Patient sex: M
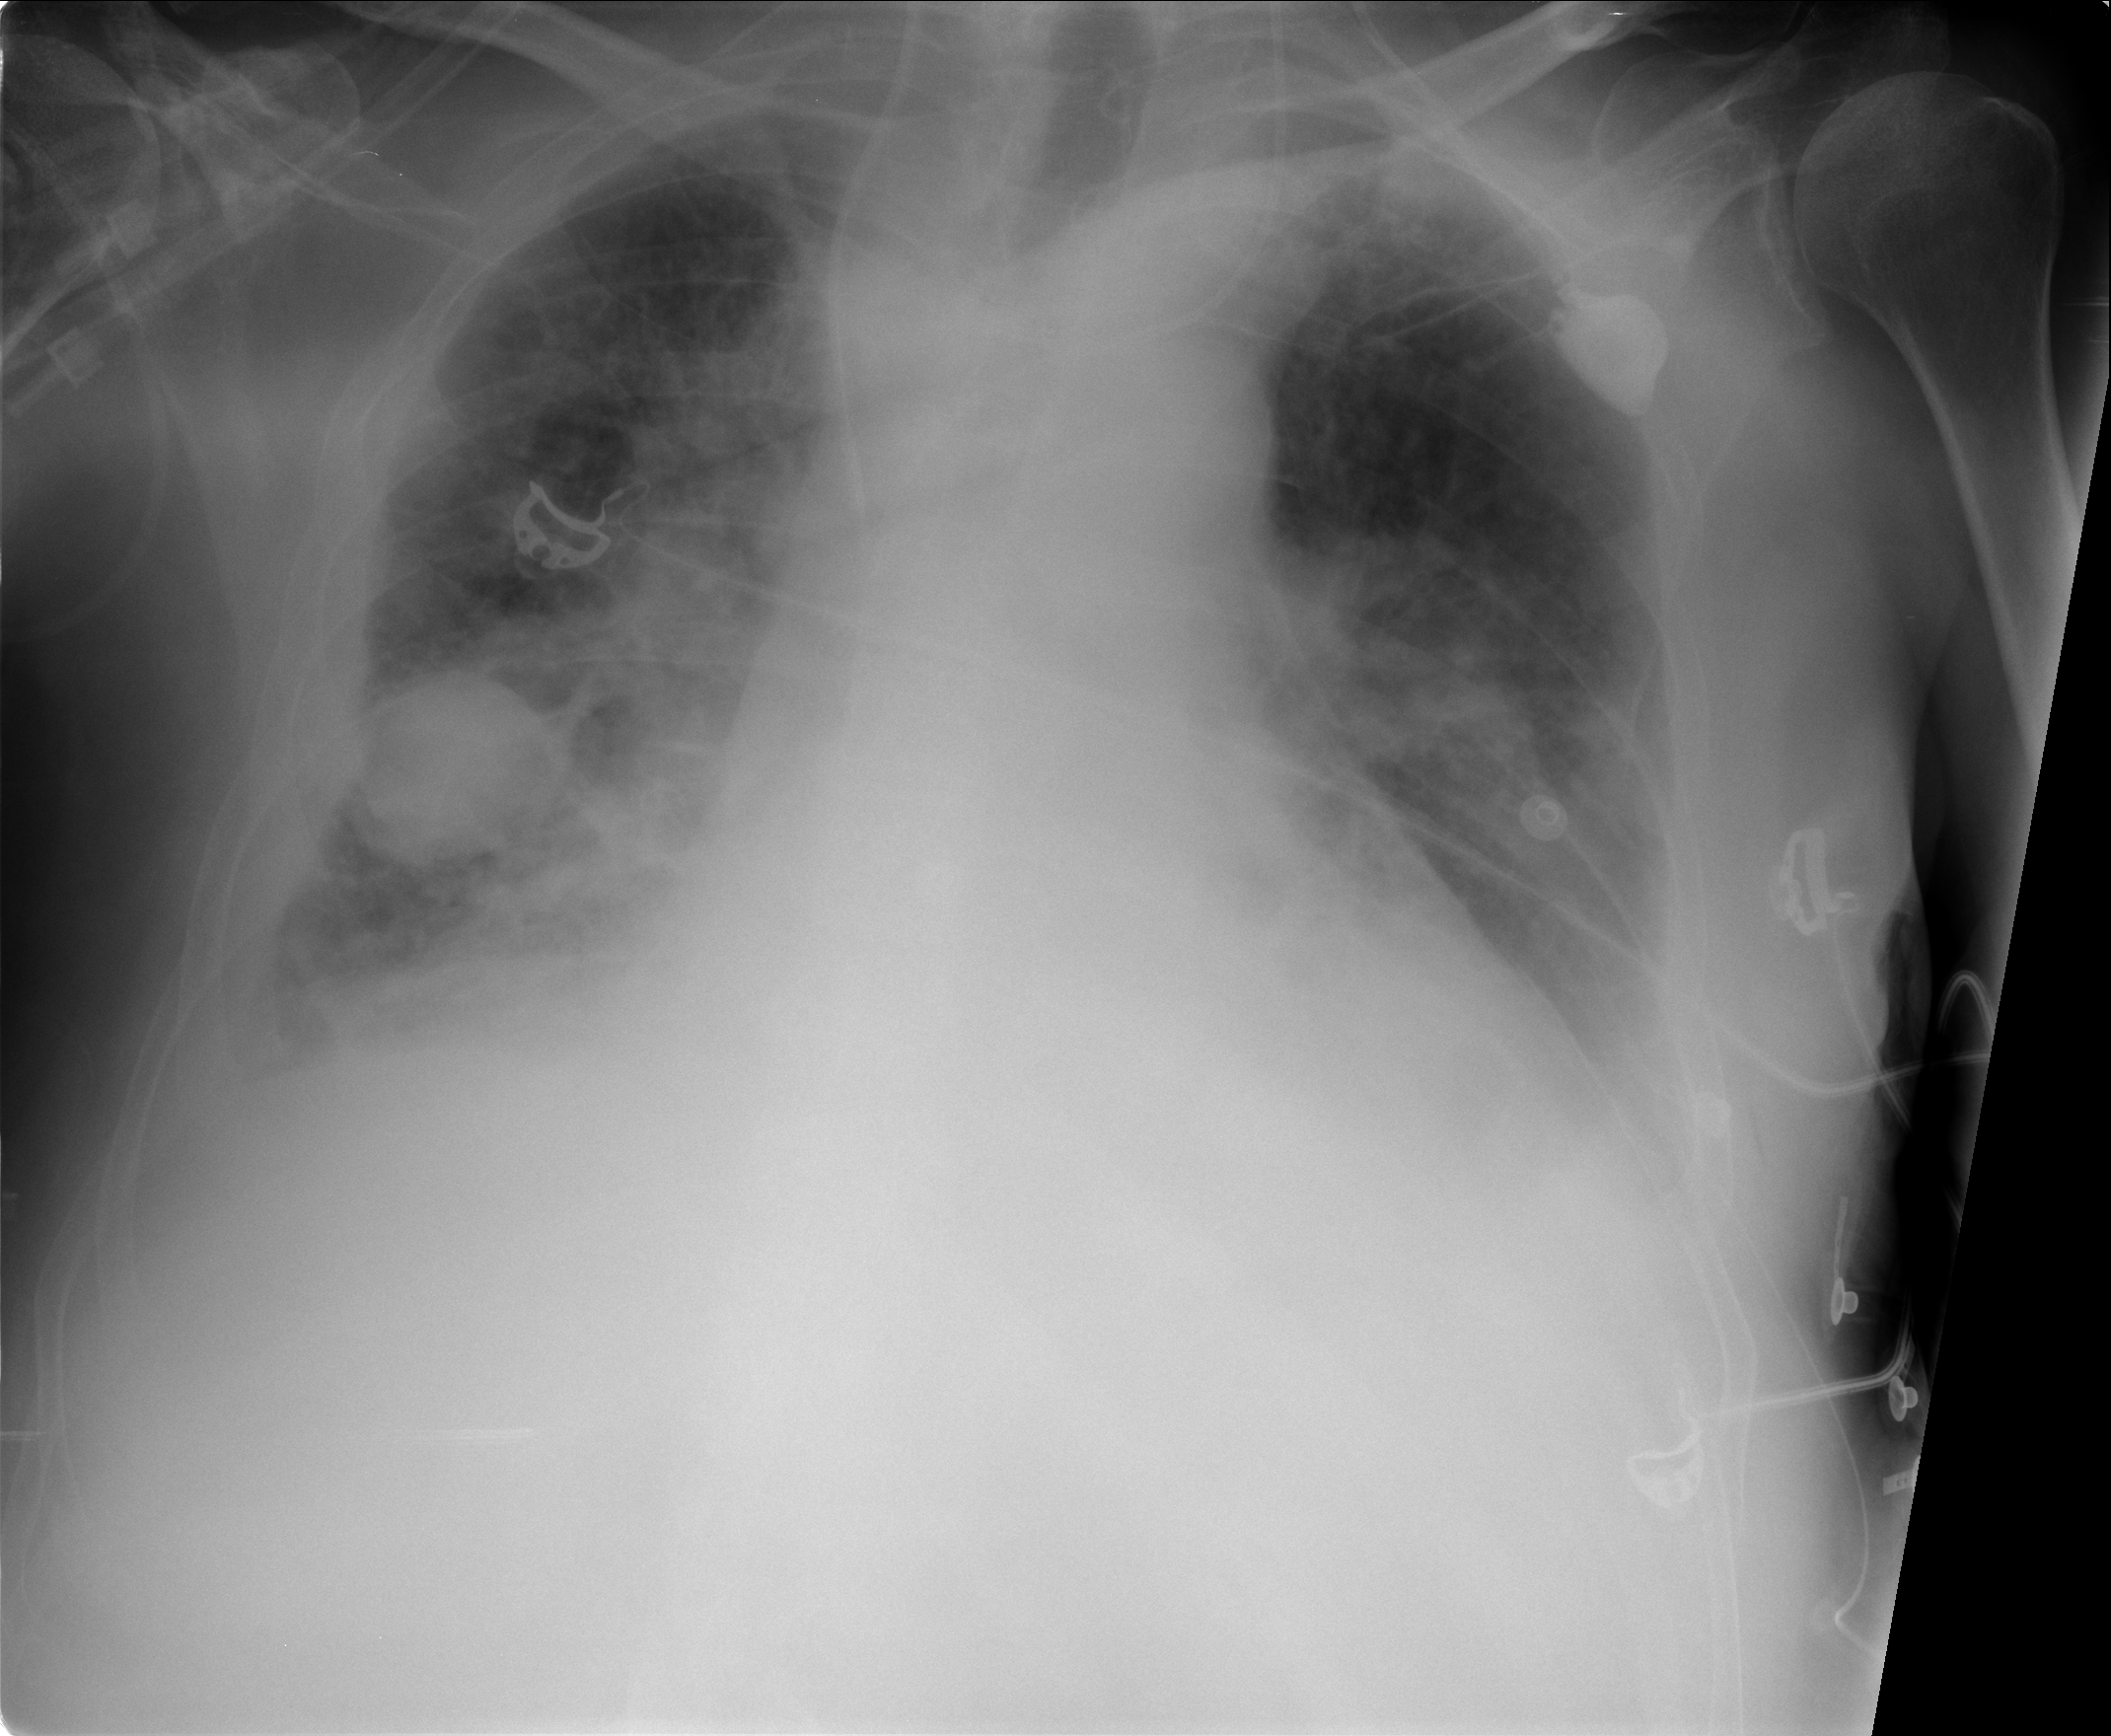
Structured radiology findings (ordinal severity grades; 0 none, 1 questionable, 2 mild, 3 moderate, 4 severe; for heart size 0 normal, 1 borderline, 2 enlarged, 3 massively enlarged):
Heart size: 2
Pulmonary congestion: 2
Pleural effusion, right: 3
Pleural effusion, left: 2
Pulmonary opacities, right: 2
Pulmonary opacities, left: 2
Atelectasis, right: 2
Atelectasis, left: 2